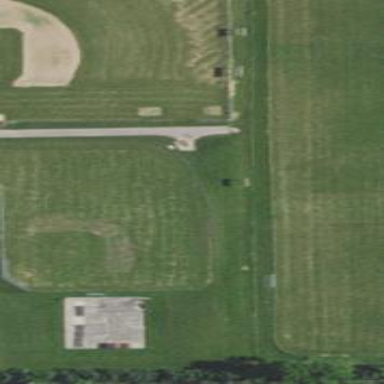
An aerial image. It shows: Baseball pitch for leisure land.